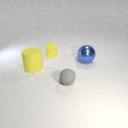
large blue metal sphere in front of small yellow rubber cylinder